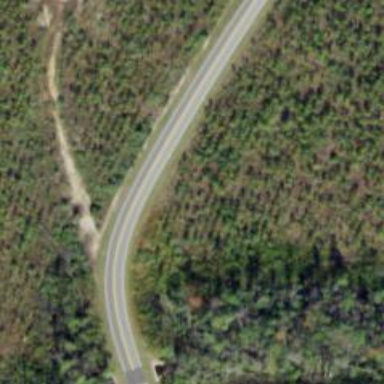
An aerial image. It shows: Unclassified road.